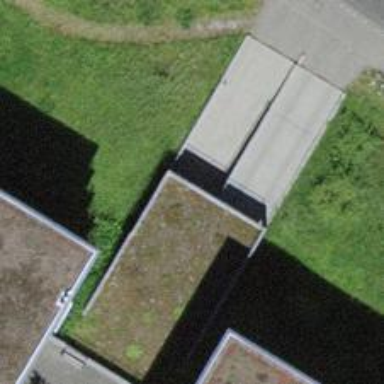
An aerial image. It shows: Parking entrance.